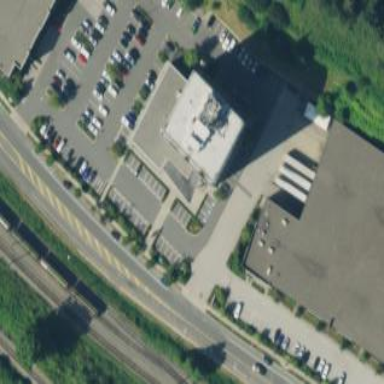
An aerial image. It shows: Industrial building with commercial use.